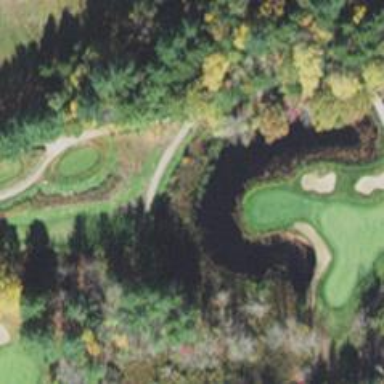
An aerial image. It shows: Path for both road and golf.